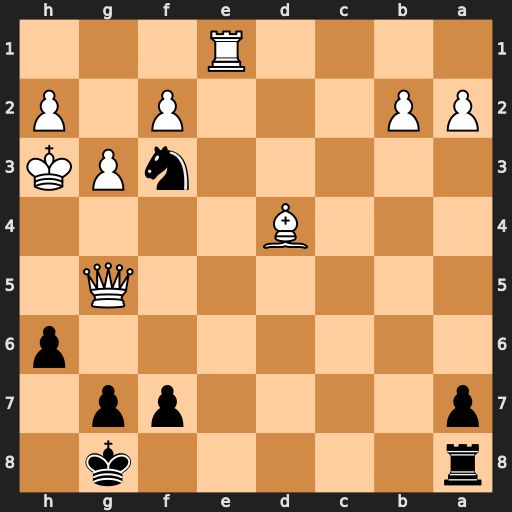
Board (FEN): r5k1/p4pp1/7p/6Q1/3B4/5nPK/PP3P1P/4R3
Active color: b
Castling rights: -
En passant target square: -
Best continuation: hxg5 Re4 f5